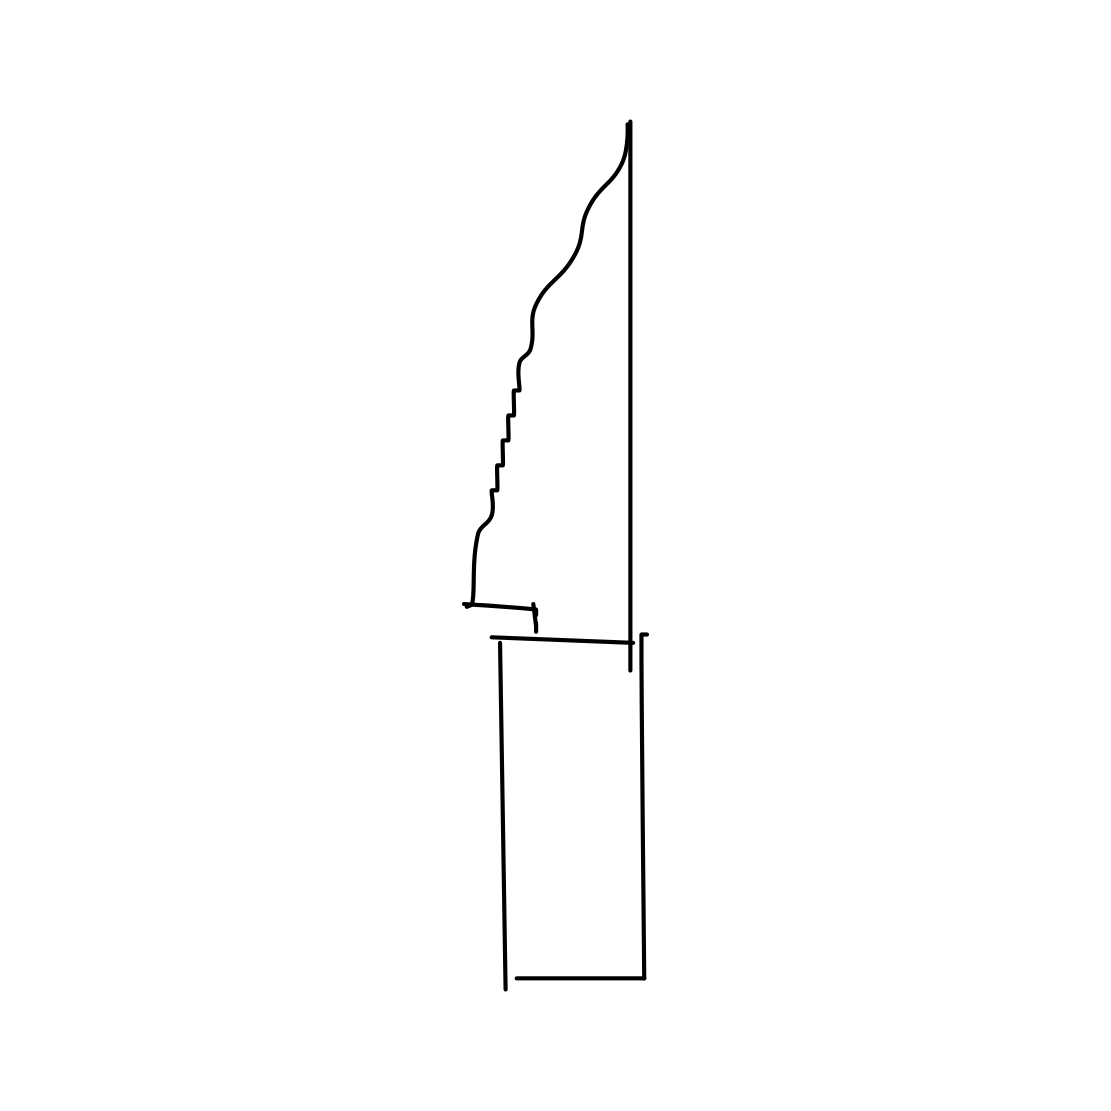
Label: knife